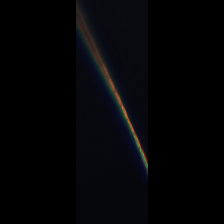
Taxon: Psuedo-nitzschia
Group: Diatoms